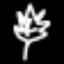
Label: leaf